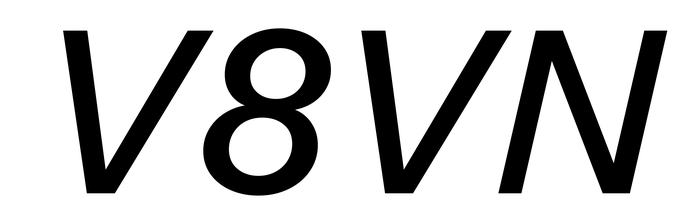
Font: InstrumentSans-Italic_Medium_Italic